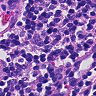
Metastatic tissue present: no